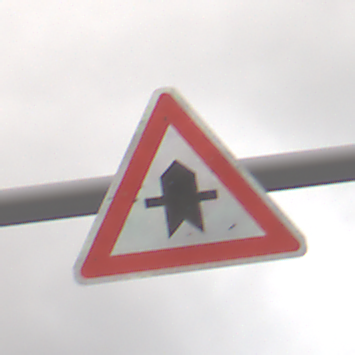
Verkehrszeichen: Vorfahrt
Umgebung: Outdoor, Nature
Tageszeit: Midday
Wetter: Overcast
Licht: Natural
Jahreszeit: NotSpecified
Kontrast: LowContrast